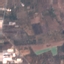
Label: PermanentCrop